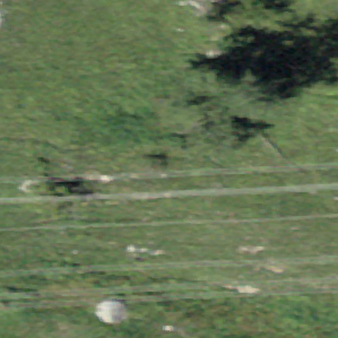
Label: other